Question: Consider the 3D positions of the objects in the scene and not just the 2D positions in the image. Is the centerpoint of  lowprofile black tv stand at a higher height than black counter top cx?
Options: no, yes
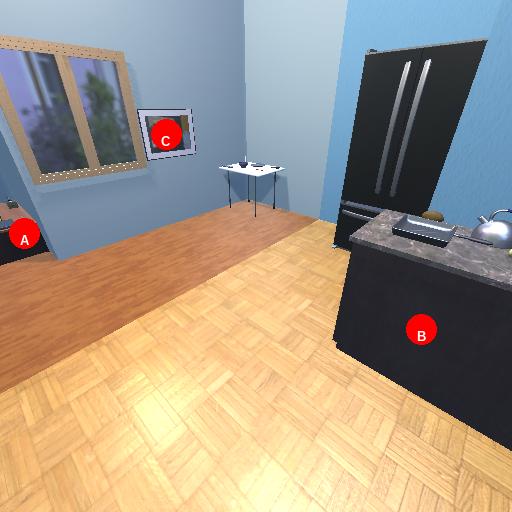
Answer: no